Question: I have a problem with UIViews to which I really don't know how to proceed.
It will be futile to describe my problem so here are the screenshots of before and after.
Somehow the UIView gets the layout that was defined in interfacebuilder AFTER an image is chosen. Before an image is chosen it doesn't obey to its defined layout for some reason.
Before using imagePicker for picking an image:..........................After Picking image:

So yeah that is basically the problem. The black squares are other images and you can tell by that how it should and how it shouldn't, one of the images is being cut (normally behind the "No SIM" label.) I just put them to hide the real images on the screenshots.
So maybe is something in relation to two things I do here.
1. I resize the image chosen to 320-480 and put it on a smaller UIImageView before uploading it to a server.
2. If the user is writing on a textField the entire view is animated up, so the keyboard won't hide the textFields.
UPDATE:
I noticed this happens on a UIView that does nothing related to resizing images or textFields. This is happening too on a UIView I have where there are only 3 buttons and 2 labels. Only 5 elements. The 3 buttons are in custom mode with images. So 3 image~Buttons and 2 labels....
Thank you for your help and suggestions fellow Stackoverflowers!!! (Stackoverflowerers?)
I really have no idea on how to proceed here, though I've been playing around transforming the UIView at the viewDidLoad to no avail.
UPDATE 2:
I started to think that maybe there is something wrong with the code I use to make the transition from view to view and has nothing to do with the elements that are contained in it. Since it is happening in all my views EXCEPT the first view. So here is the code I use for the transition of views:
'''
- (void) flipToUploadView {
UploadViewController *aUploadView = [[UploadViewController alloc] initWithNibName:@"UploadView" bundle:nil];
[self setUploadViewController:aUploadView];
[aUploadView release];
[UIView beginAnimations:nil context:NULL];
[UIView setAnimationDuration:1.0];
[UIView setAnimationTransition:UIViewAnimationTransitionFlipFromLeft forView:window cache:YES];
[uploadViewController viewWillAppear:YES];
[viewController viewWillDisappear:YES];
[viewController.view removeFromSuperview];
[self.window addSubview:[uploadViewController view]];
[viewController viewDidDisappear:YES];
[uploadViewController viewDidAppear:YES];
[UIView commitAnimations];
}
'''
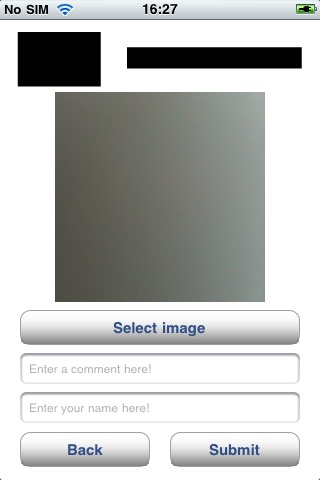
Answer: Sorry don't have enough reputation to comment, but
have both views the same nib?
if not, is it possible that you just forgot to simulate the status bar in InterfaceBuilder for the few which is drawn uncorrect? and thats why the positions are different?
And i think what Tommy means is that normally you use the ModalViewcontroller to change views
'[self presentModalViewController:uploadViewController animated:YES];'
than all the function calls (willappear,didappear,willdissappear...) are called automatically
but i think this is not the source of the wrong displaying